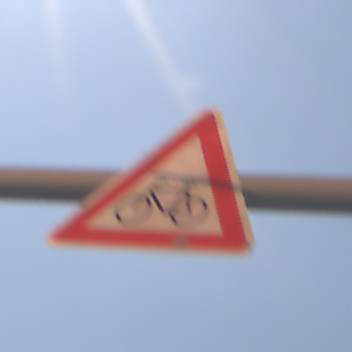
Verkehrszeichen: RadverkehrRechts
Umgebung: Outdoor, RoadRail
Tageszeit: Midday
Wetter: PartlyCloudy
Licht: Natural
Jahreszeit: NotSpecified
Kontrast: HighContrast